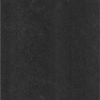
Label: dusty